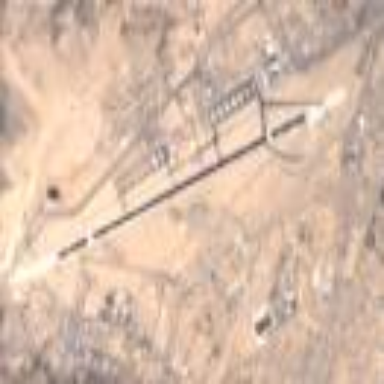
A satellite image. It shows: Military airfield located within larger aerodrome area.